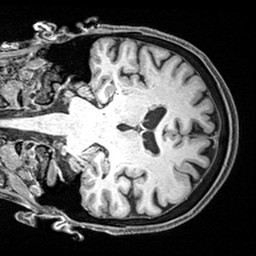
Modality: T1w
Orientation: coronal
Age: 76
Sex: female
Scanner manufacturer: siemens
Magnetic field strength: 3 T
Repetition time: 2.4 s
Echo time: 0.0022 s